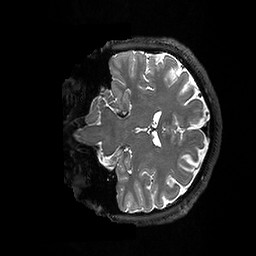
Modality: T2w
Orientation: coronal
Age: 26
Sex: male
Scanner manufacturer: ge
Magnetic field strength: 3 T
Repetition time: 3.202 s
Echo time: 0.06696 s